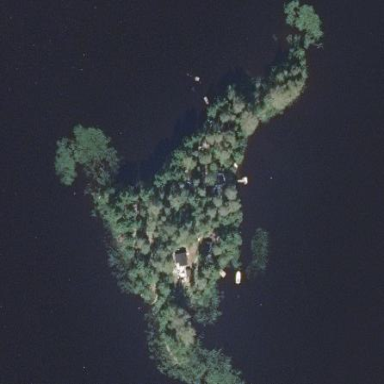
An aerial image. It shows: Islet.